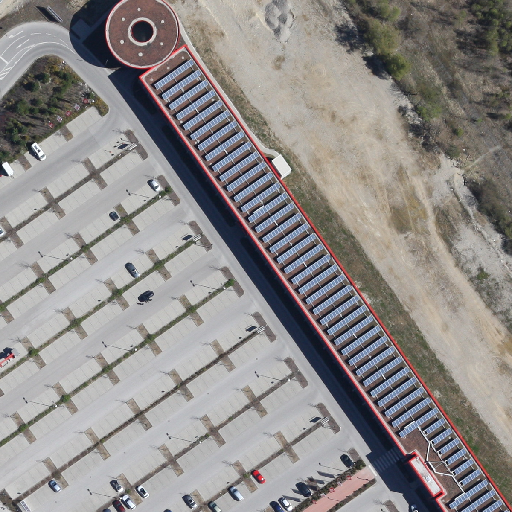
Referring expression: light-duty vehicle